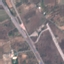
Label: Highway